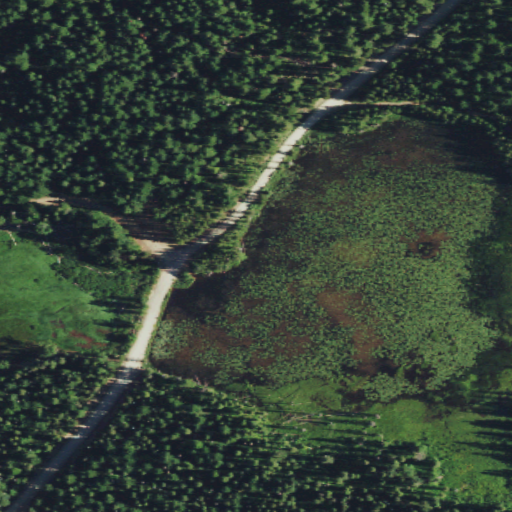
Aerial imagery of plain(s) in Washington named South Prairie containing evergreen forest, woody wetlands, open development, herbaceous wetlands, low intensity development, medium intensity development, and high intensity development